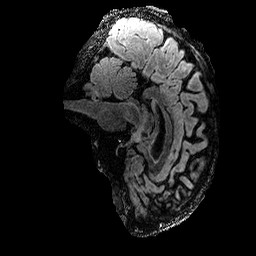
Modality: FLAIR
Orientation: sagittal
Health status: ill
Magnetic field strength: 3 T